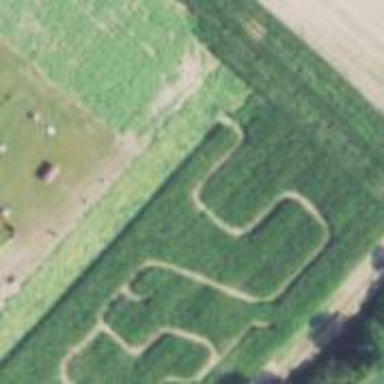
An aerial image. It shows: Corn maze located in farmland.